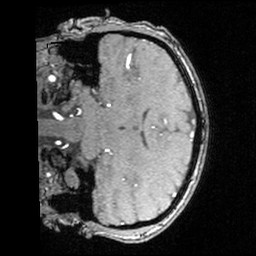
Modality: angio
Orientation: coronal
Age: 27
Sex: male
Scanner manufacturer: siemens
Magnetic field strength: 3 T
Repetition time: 0.025 s
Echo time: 0.00334 s